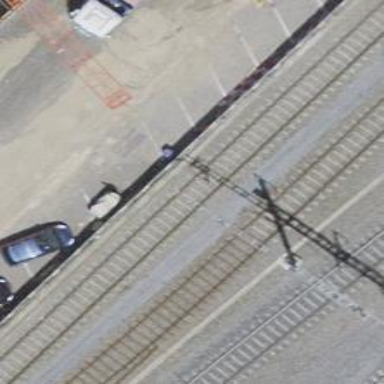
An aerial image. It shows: Single track railway in yard.